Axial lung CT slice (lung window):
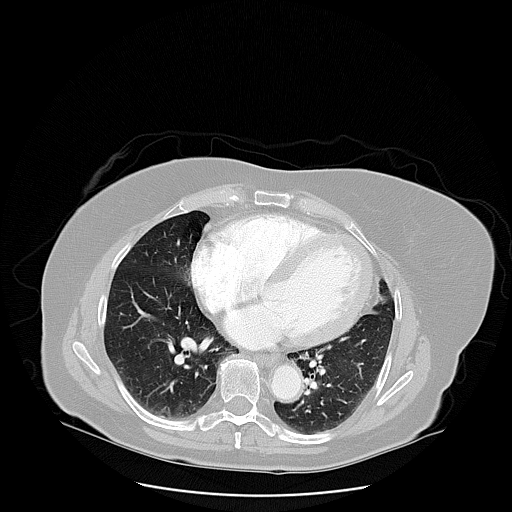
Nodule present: no